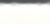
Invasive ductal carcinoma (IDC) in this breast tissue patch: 0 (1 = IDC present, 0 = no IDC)